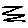
Label: zigzag